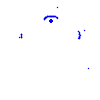
Particle: proton